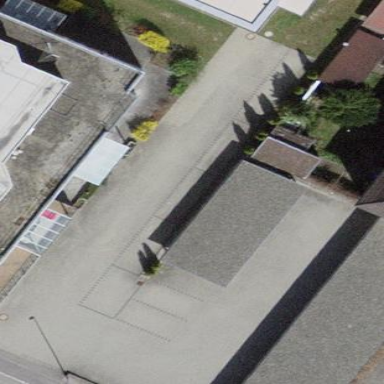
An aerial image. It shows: Group of garages.